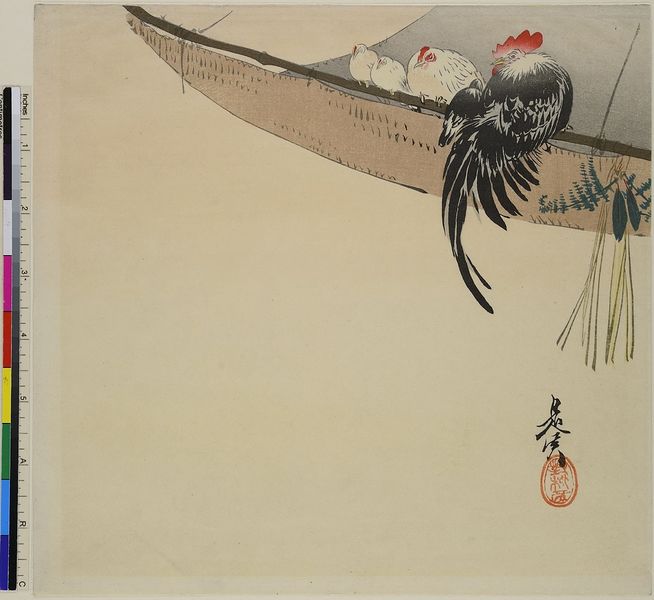
Titel: Hühner
Künstler: Shibata Zeshin
Standort: Hamburg
Institution: Museum für Kunst und Gewerbe Hamburg
Schlagwörter: tiere, holzschnitt, tierbild, druckgraphik, druckgrafik, zeit, farbholzschnitt, edo, reproduktionen, druckerzeugnisse, geflügel